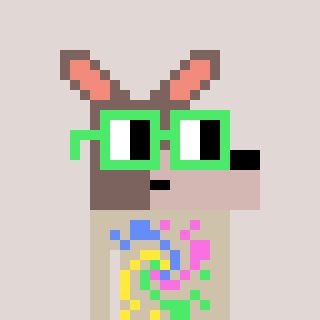
a pixel art character with square light green glasses, a kangaroo-shaped head and a bege-colored body on a warm background